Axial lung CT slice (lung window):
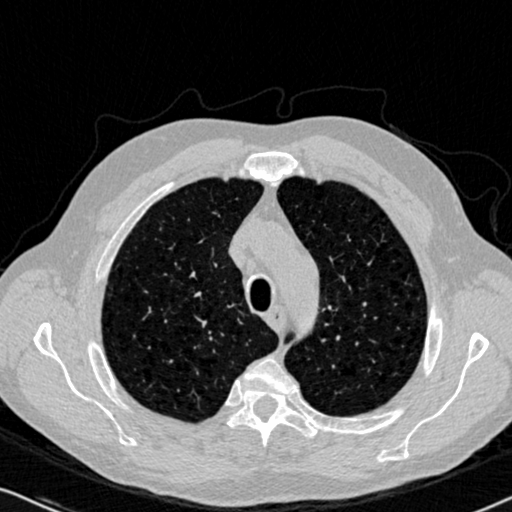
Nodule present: no